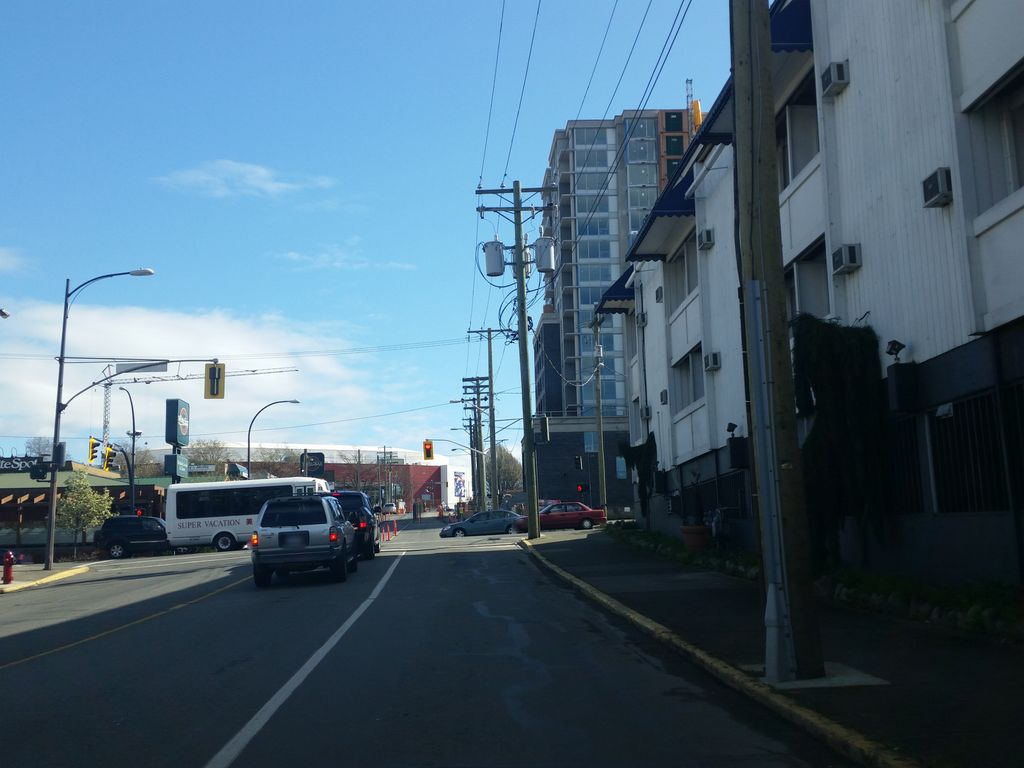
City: victoria